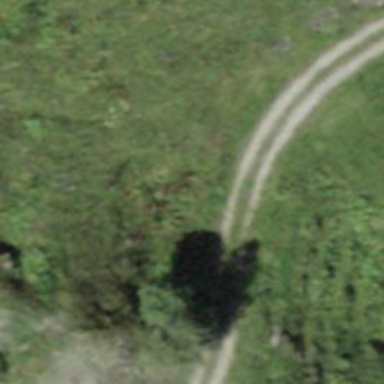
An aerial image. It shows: Dirt track road with grade 4 tracktype.